Question: I would like to implement a sort of AddressBook like the one in outlook as in the following picture

Can somebody help with markup and style for the address card?
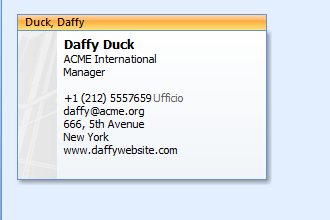
Answer: I made a quick example for you: You can see it <URL>.
HTML:
'''
<div class="outl-add">
<div class="outl-add-top">
Duck, Daffy
</div>
<div class="outl-add-left-vert">
&nbsp;
</div>
<div class="outl-add-right-info">
<p class="info-top">
<span class="user-name">Daffy Duck</span>
<span>ACME International</span>
<span>Manager</span>
</p>
<p class="address-info"></p>
<span> +122323i9092<span class="grey-text">UIofcio</span>
<p>daffy@acme.org</p>
<p>666, 5th Avenue</p>
<p>New York</p>
<p>www.daffysite.com</p>
</div>
</div>
'''
CSS:
'''
.outl-add
{
width: 400px;
border: 1px solid #000;
}
.outl-add-top
{
height: 25px;
background-color: orange;
}
.outl-add-left-vert
{
float: left;
height: 200px;
width: 35px;
background-color: #ccc;
}
.outl-add-right-info
{
height: 200px;
float; left;
background-color: #eee;
}
p.info-top
{
margin-bottom: 10px;
}
p.info-top span
{
display: block;
}
.user-name
{
font-weight: bold;
}
.grey-text
{
color: #ccc;
}
'''
Hope that helps you out some. If you have any questions about anything used here, ask them in comments or a new question relative to the problem you have :)